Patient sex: M
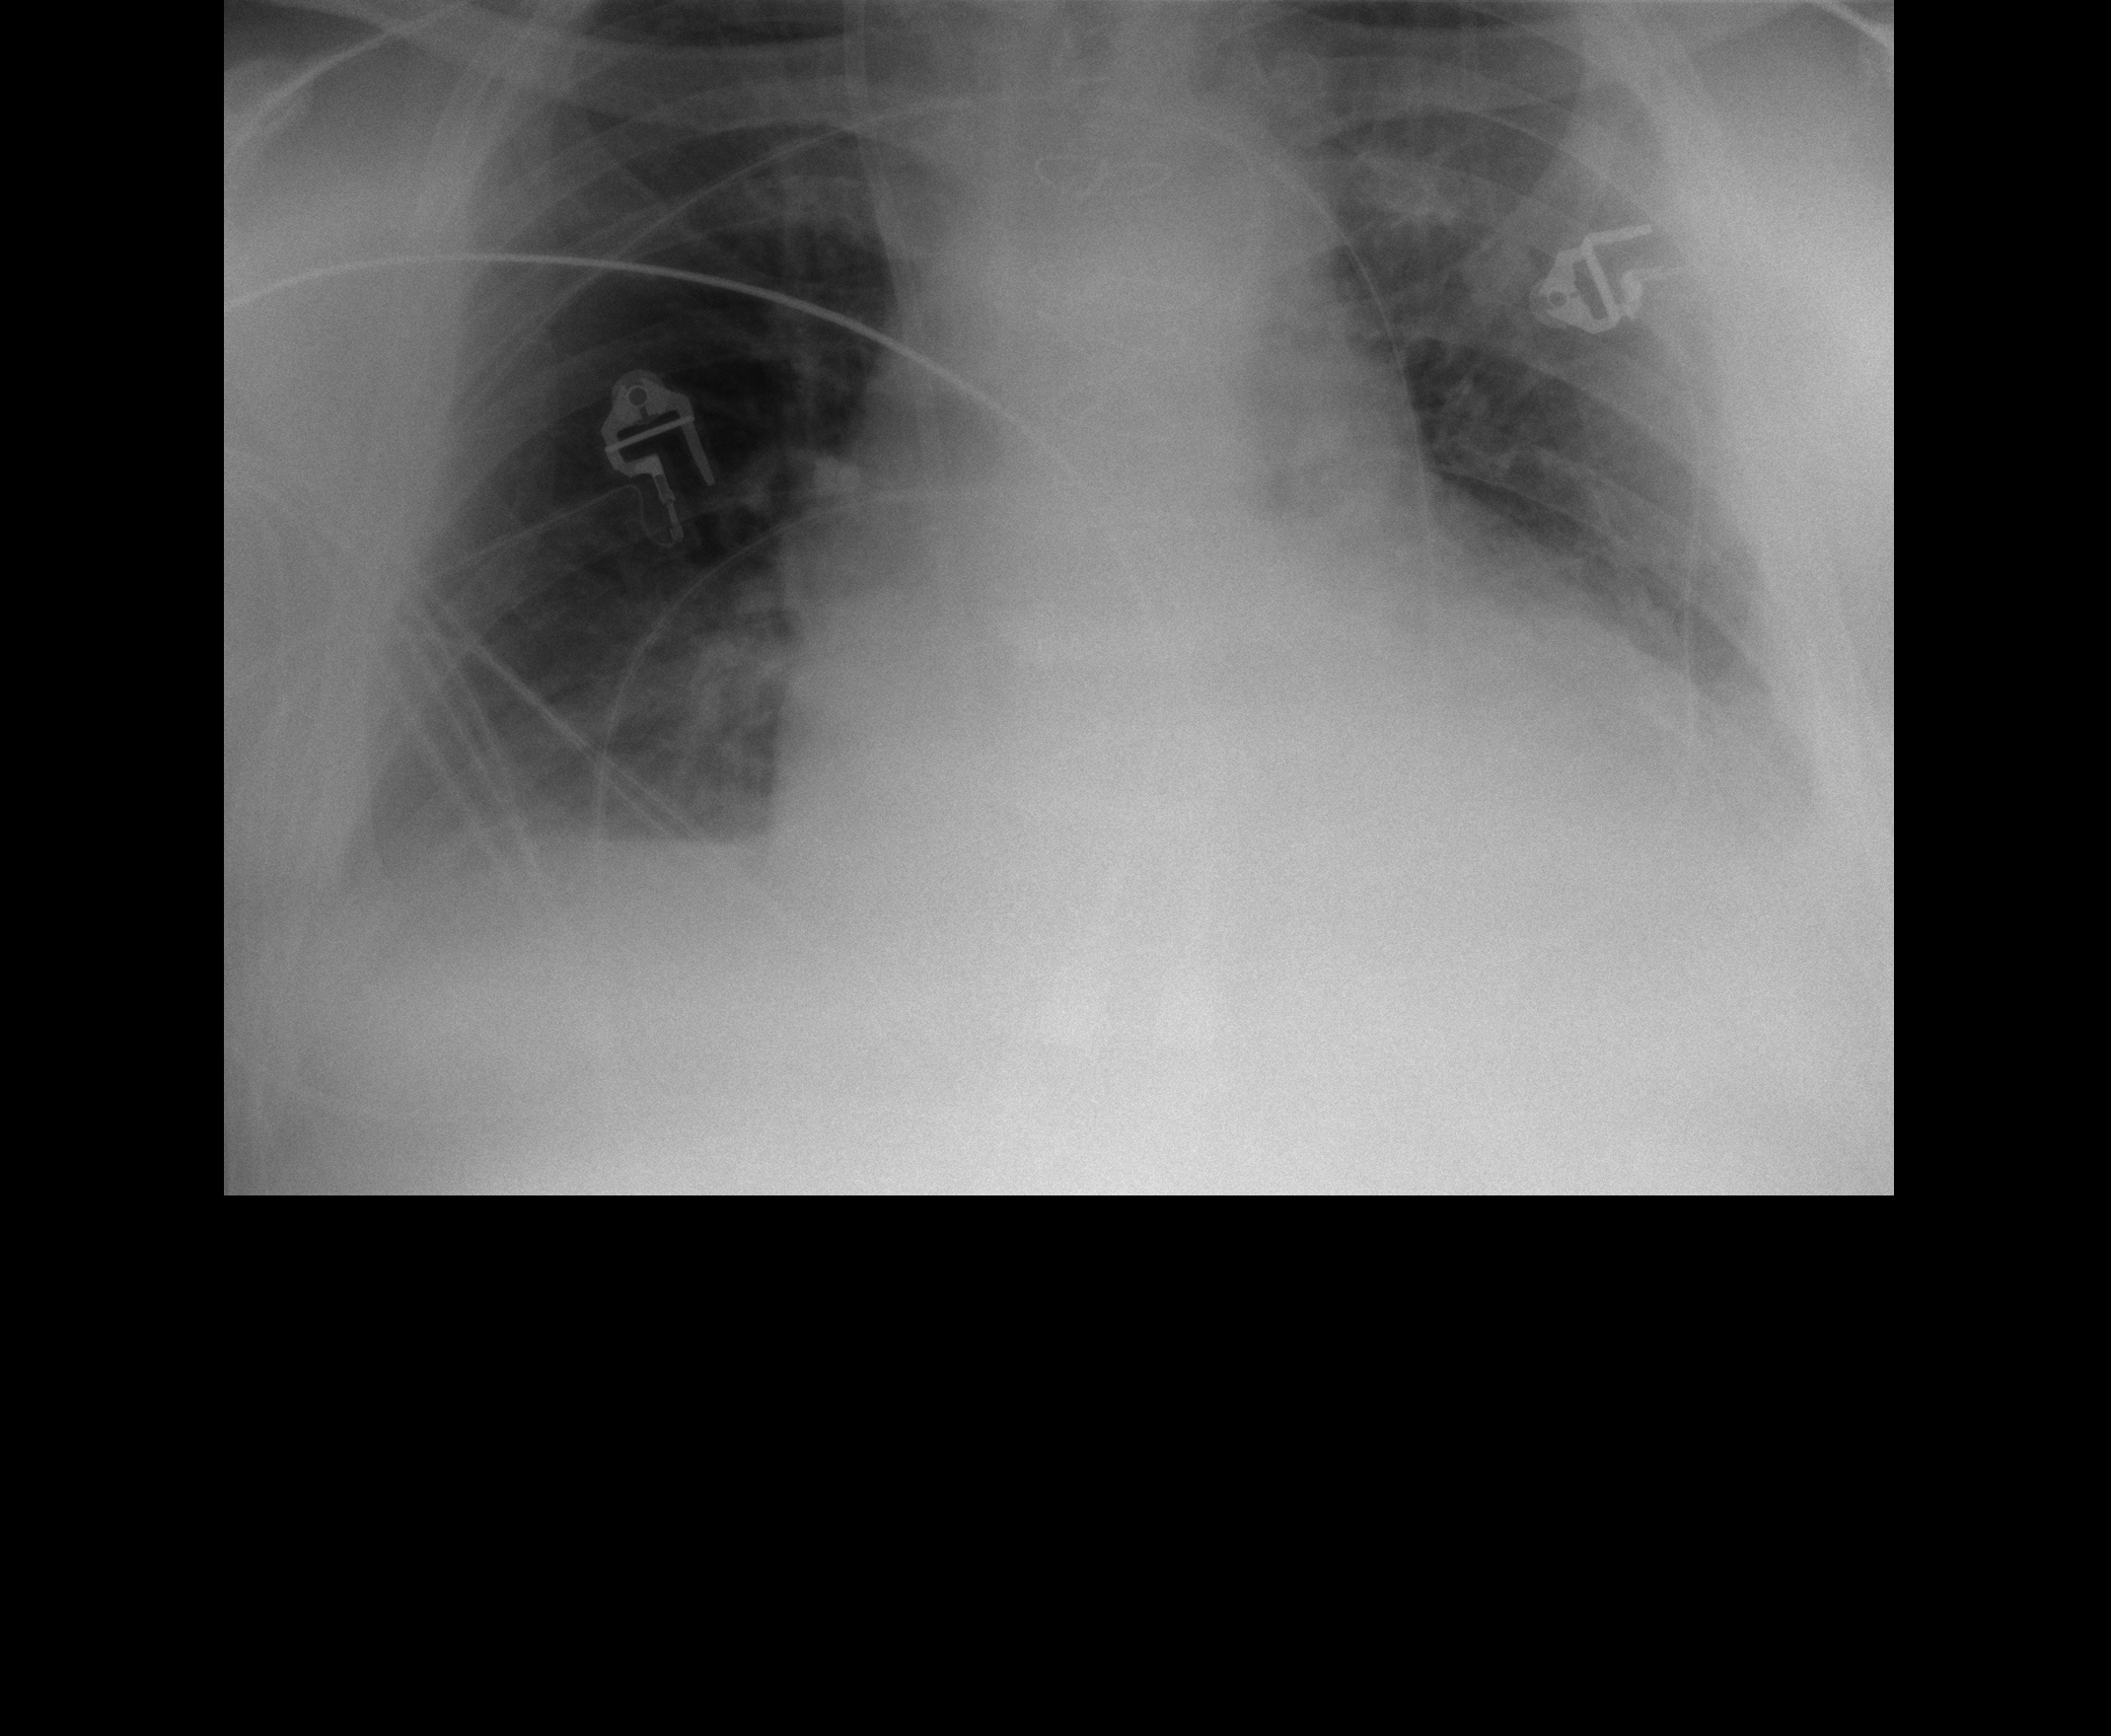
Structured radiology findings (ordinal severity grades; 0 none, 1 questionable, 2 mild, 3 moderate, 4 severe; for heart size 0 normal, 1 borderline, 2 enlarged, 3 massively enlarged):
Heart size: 2
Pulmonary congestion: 0
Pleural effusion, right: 1
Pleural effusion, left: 1
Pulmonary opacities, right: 0
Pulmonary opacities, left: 0
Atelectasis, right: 1
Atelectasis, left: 1